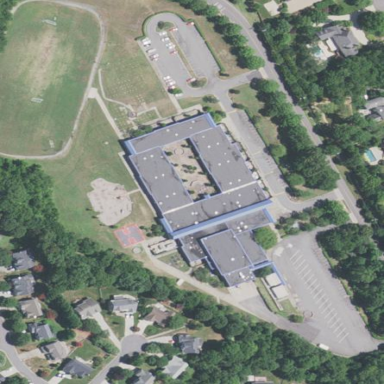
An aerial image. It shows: School used for education purposes.